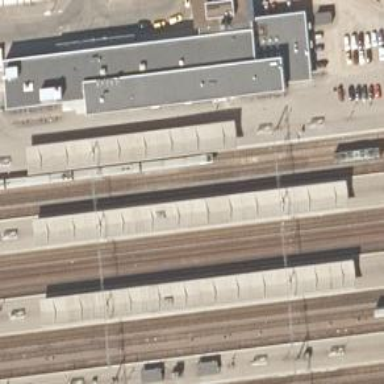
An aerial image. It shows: Close-up of railway platform edge.